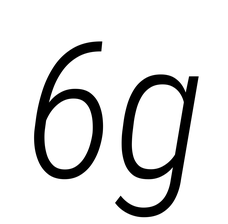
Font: Roboto-Italic_Condensed_Light_Italic